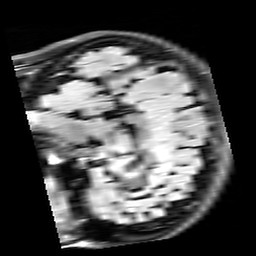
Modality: FLAIR
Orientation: sagittal
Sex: female
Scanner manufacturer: siemens
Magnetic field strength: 3 T
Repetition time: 10 s
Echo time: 0.09 s